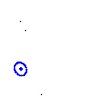
Particle: proton